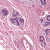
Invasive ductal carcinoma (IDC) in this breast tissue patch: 0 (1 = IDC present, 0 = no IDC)